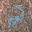
Label: 2